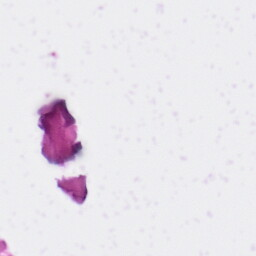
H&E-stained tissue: Skin